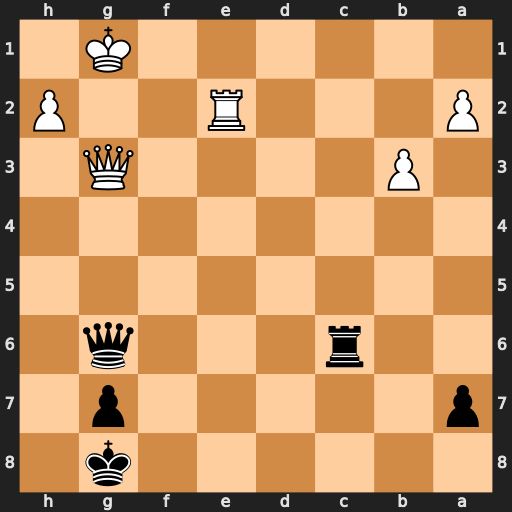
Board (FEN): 6k1/p5p1/2r3q1/8/8/1P4Q1/P3R2P/6K1
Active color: b
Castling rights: -
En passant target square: -
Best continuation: Rc1+ Kg2 Qc6+ Qf3 Rg1+ Kxg1 Qxf3